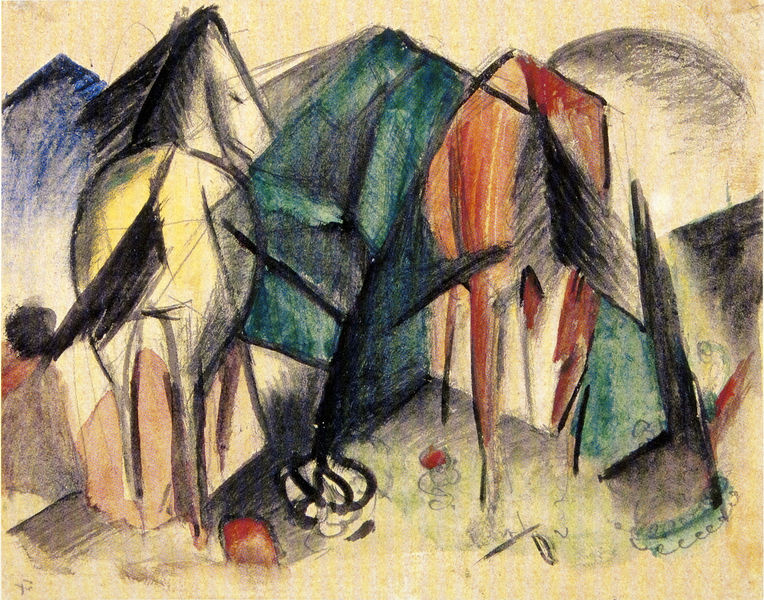
Titel: Zwei Pferde
Künstler: Franz Marc
Institution: (Privatbesitz)
Schlagwörter: baum, berg, blau, himmel, kopf, gelb, grün, kubismus, landschaft, blume, braun, bunt, grau, orange, rücken, schwarz, skizze, weiss, zeichnung, gras, rot, tier, tiere, wiese, beige, augen, stein, hügel, stamm, zweige, brücke, busch, sonne, boden, auge, ohren, wald, pferd, pferde, rund, beine, mähne, schwanz, schweif, apfel, äpfel, bein, farbig, hintern, papier, abstrakt, berge, farben, flächen, gebirge, dorf, farbe, formen, grasen, wasserfarbe, linien, wild, spitz, bauch, geneigt, abstraktion, kante, laviert, wurzel, linie, franz, geometrisch, wurzeln, reh, eck, blauer reiter, rundungen, pferdeschwanz, buntstift, hinterteil, coloriert, franz marc, marc, kantig, abstakt, scheif, grasend, pferdehintern, 1900, 1890, pferdepo